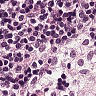
Metastatic tissue present: no